The image shows the envelope spectrum of a rolling-element bearing's vibration signal, with the characteristic fault frequencies (BPFO outer race, BPFI inner race, BSF ball, FTF cage) marked as reference lines. What is the most likely bearing condition (normal, inner_race, outer_race, ball)?
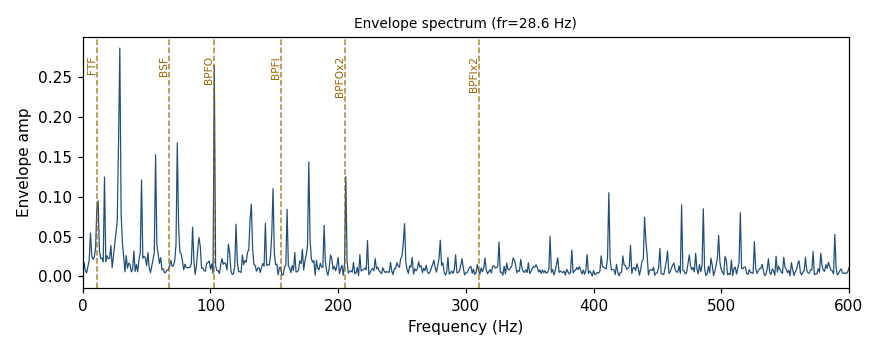
Answer: outer_race